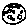
Label: moon